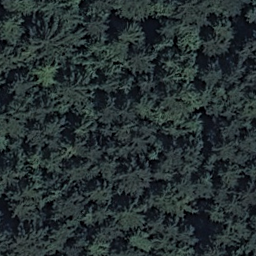
Label: forest